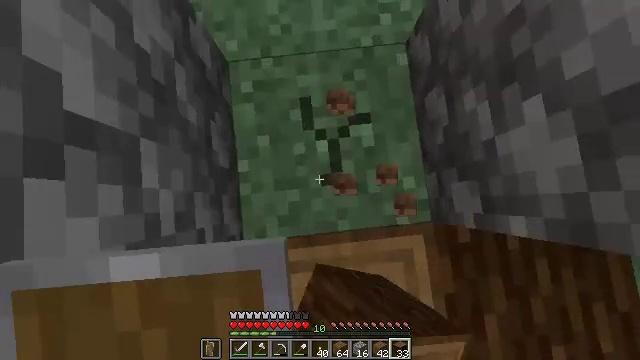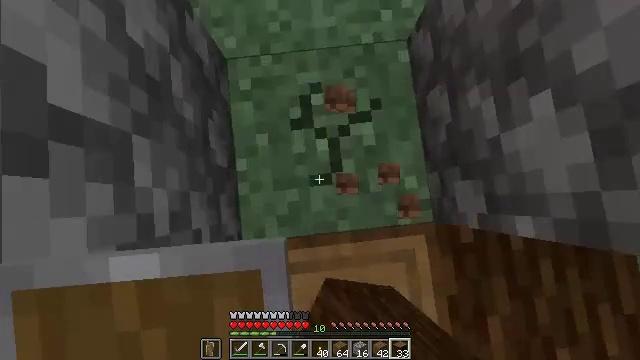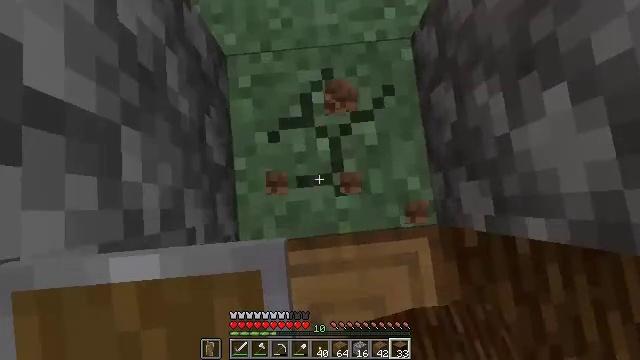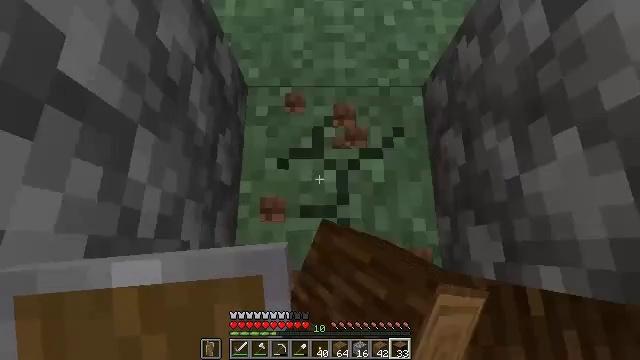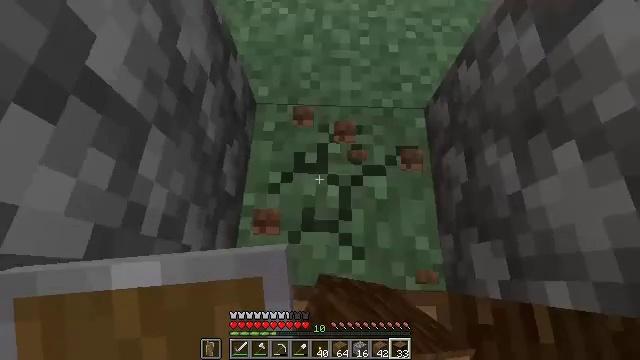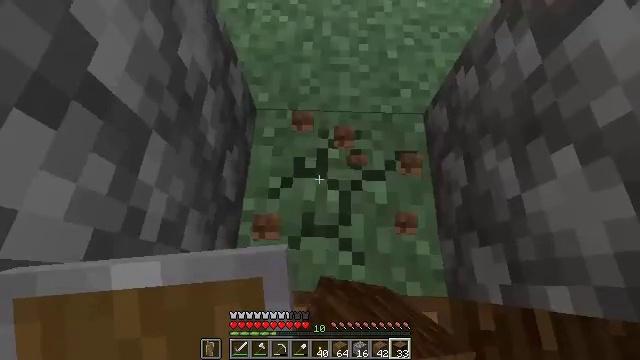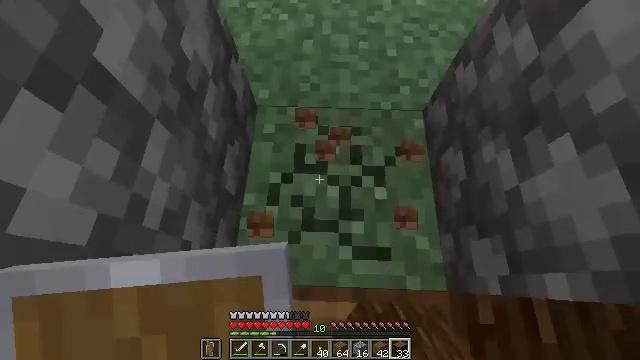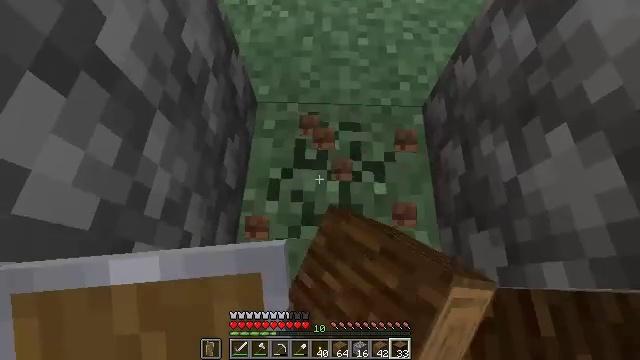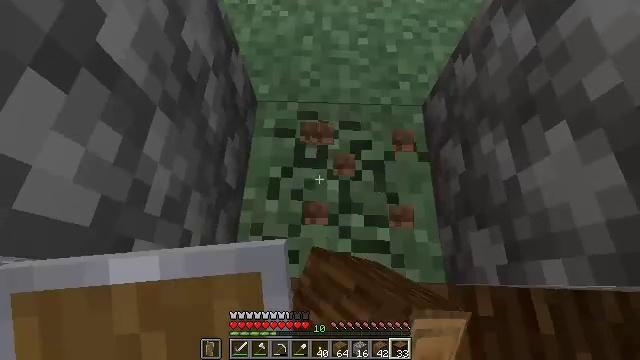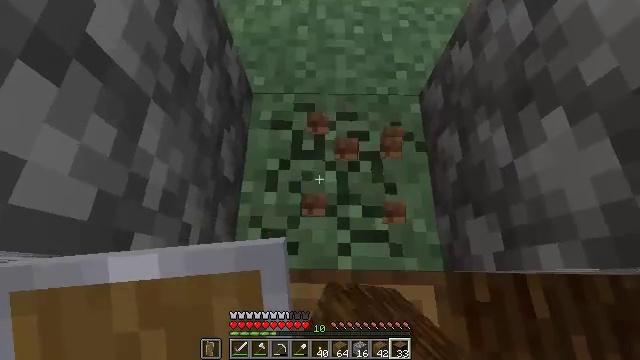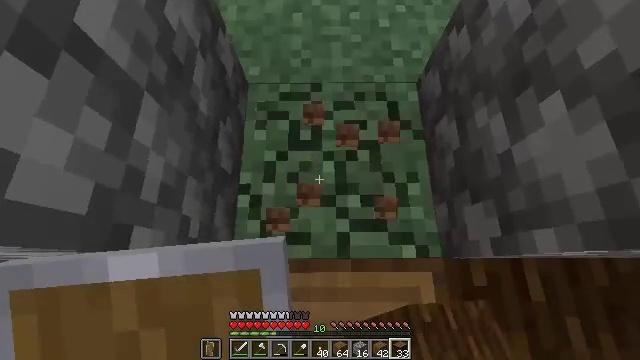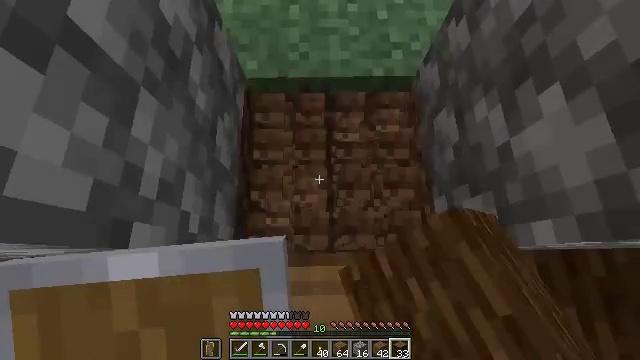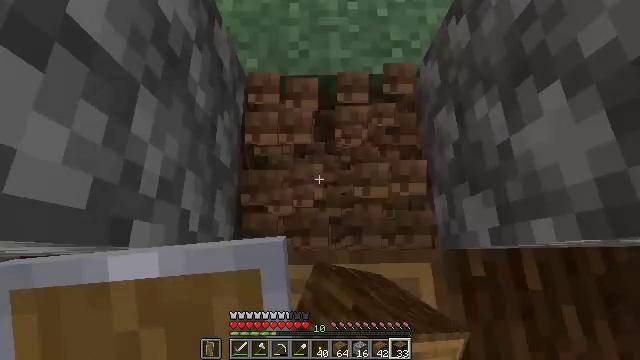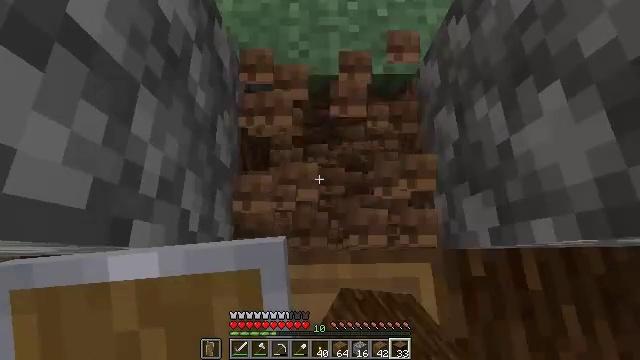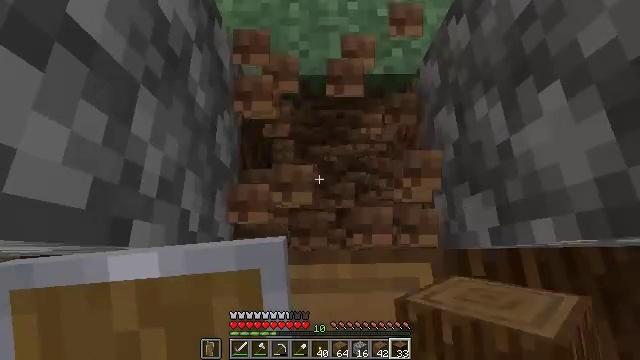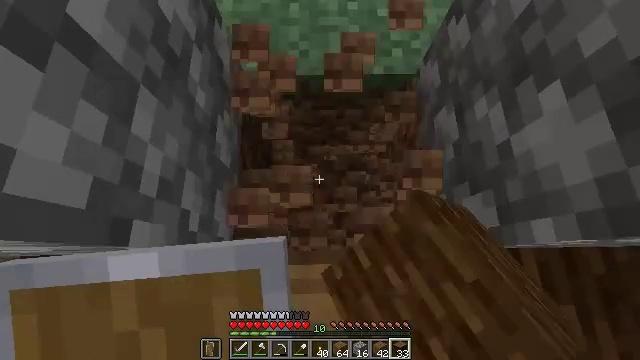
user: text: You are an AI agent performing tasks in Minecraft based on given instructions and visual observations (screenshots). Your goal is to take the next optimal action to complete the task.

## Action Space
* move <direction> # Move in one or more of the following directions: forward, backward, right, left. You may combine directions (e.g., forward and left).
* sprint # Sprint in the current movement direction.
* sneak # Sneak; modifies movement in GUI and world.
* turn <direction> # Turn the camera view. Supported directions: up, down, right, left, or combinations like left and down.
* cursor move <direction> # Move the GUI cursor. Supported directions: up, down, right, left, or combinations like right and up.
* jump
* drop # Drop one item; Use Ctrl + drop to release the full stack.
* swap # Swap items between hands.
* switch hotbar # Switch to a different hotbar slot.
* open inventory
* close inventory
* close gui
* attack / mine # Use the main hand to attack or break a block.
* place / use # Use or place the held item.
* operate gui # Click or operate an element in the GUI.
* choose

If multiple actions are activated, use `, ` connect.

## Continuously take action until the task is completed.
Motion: motion action
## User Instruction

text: Dig up the grass block for dirt.
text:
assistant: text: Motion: sneak, attack / mine
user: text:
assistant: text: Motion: move back, sneak, attack / mine
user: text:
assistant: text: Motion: move back, sneak, turn left and up, attack / mine
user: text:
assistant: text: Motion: move back, sneak, turn left and up, attack / mine
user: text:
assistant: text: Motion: sneak, turn up, attack / mine
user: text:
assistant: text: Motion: sneak, attack / mine
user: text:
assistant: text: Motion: sneak, attack / mine
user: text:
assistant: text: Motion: sneak, attack / mine
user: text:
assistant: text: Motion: sneak, turn right and down, attack / mine
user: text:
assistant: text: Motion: sneak, turn right and down, attack / mine
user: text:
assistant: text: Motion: sneak, turn down, attack / mine
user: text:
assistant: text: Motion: sneak, attack / mine
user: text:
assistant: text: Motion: sneak, attack / mine
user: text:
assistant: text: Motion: sneak, attack / mine
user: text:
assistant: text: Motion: sneak, attack / mine
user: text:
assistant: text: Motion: sneak, attack / mine